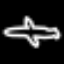
Label: airplane